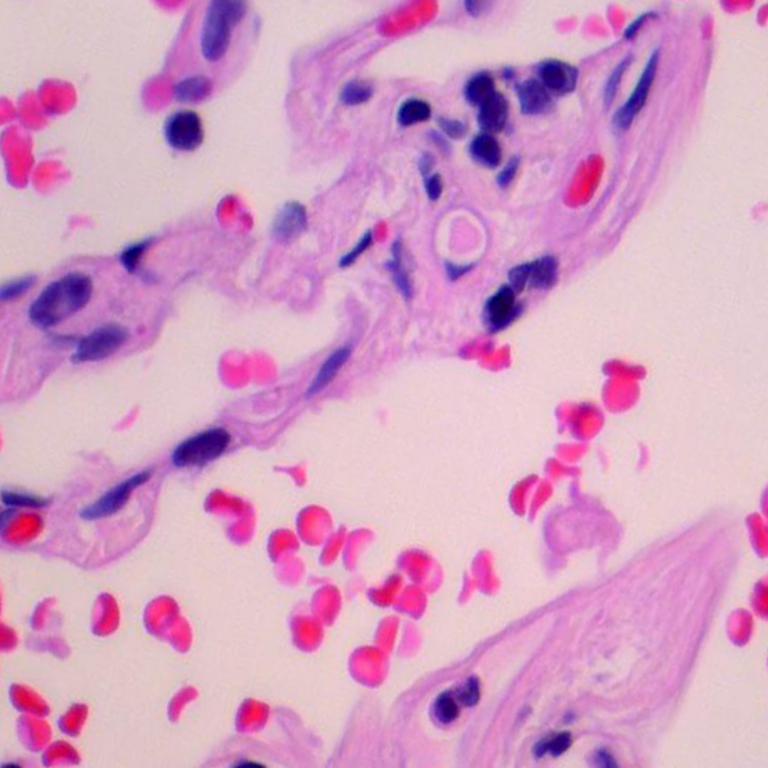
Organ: lung
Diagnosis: benign